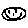
Label: smiley face